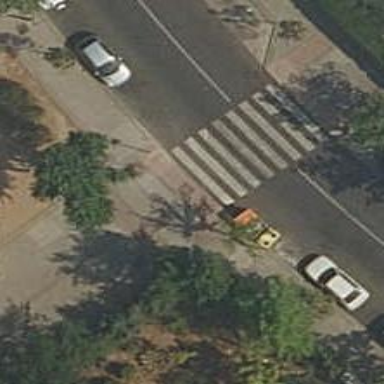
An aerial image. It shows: Pedestrian road.